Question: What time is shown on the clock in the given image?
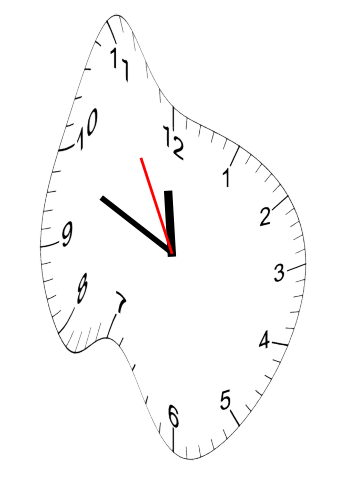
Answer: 11:48:55